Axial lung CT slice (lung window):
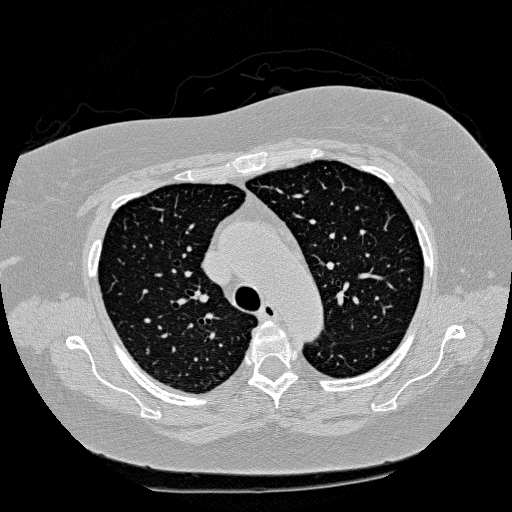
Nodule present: no